Question: I have a datatable created with datatable.js.
I set up my table using an object and columns with names:
'''
{ "title": "image", "data": "foo1", "className": "dt-center" },
{ "title": "id", "data": "foo.bar", "className": "dt-center" },
{ "title": "name", "data": "lorem", "className": "dt-center" }
'''
I am trying to dynamically add a row to it. I am doing this with the following code:
'''
var Json = {
"foo1" : '5',
"foo.bar" : '3',
"lorem" : 'True'
}
var rtn = oTable.fnAddData(Json );
'''
The problem is, I am getting the <URL> page indicates that periods need to be escaped with a '\'.
Unfortunately, this isn't reliable.
This is a table of the number of backslashes ('\') I have used in each location.

How can I escape this so that it works in both places?
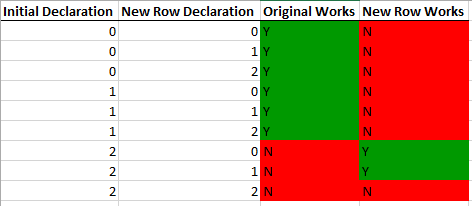
Answer: I believe your original data is in the format shown below, that is the only explanation that the dotted notation ('foo.bar') in <URL> worked initially.
'''
{
"foo1": '5',
"foo": { "bar": '3'},
"lorem": 'True'
}
'''
Dotted notation ('foo.bar') in <URL> allows to read from nested objects, so 'foo.bar' refers to 'bar' sub-property of property named 'foo'.
You must pass data in the same format to 'fnAddData', so you need to use the code below:
'''
var Json = {
"foo1" : '5',
"foo": { "bar" : '3' },
"lorem" : 'True'
};
var rtn = oTable.fnAddData(Json);
'''
See the example below for code and demonstration.
'''
$(document).ready(function() {
var oTable = $('#example').dataTable({
'columns': [
{ "title": "image", "data": "foo1", "className": "dt-center" },
{ "title": "id", "data": "foo.bar", "className": "dt-center" },
{ "title": "name", "data": "lorem", "className": "dt-center" }
]
});
var Json = {
"foo1" : '5',
"foo": { "bar" : '3' },
"lorem" : 'True'
};
var rtn = oTable.fnAddData(Json );
});
'''
'''
<link href="//cdn.datatables.net/1.10.7/css/jquery.dataTables.css" rel="stylesheet"/>
<script src="https://ajax.googleapis.com/ajax/libs/jquery/1.11.3/jquery.min.js"></script>
<script src="//cdn.datatables.net/1.10.7/js/jquery.dataTables.min.js"></script>
<table id="example" class="display" cellspacing="0" width="100%">
</table>
'''